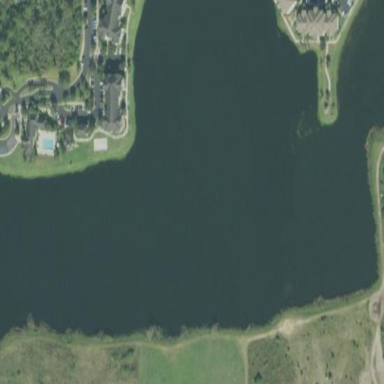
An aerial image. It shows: Beautiful lake surrounded by nature.